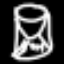
Label: hourglass